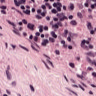
Metastatic tissue present: no